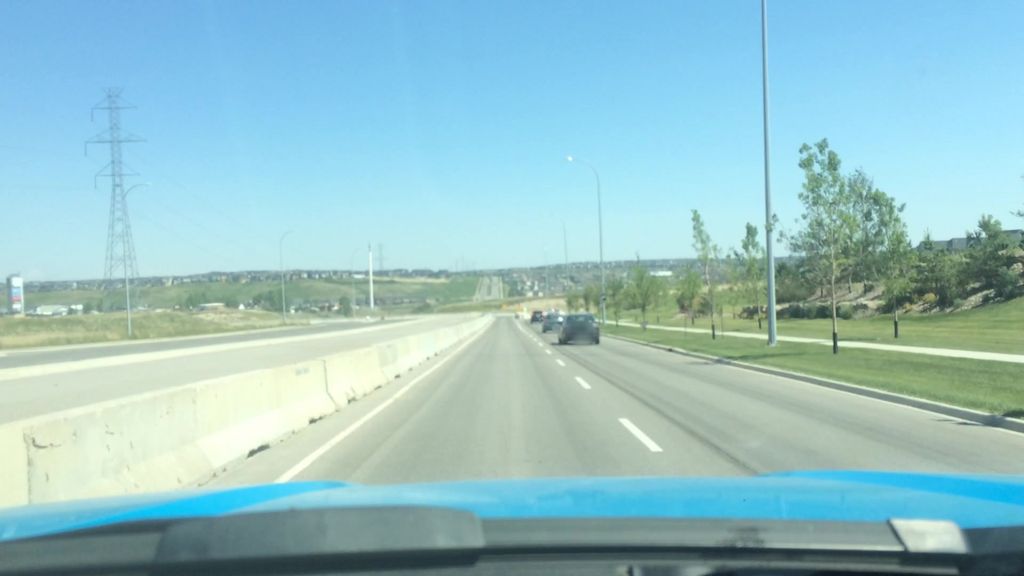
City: calgary